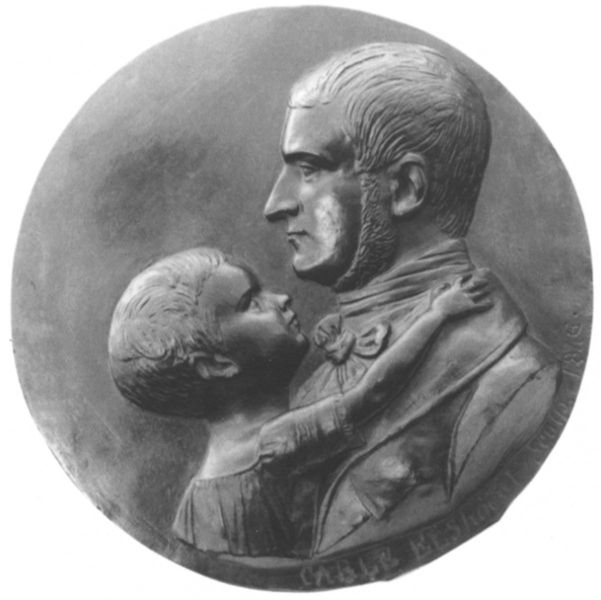
Titel: Vater und Sohn
Künstler: Carle Elschoecht
Schlagwörter: hand, mann, nase, ohr, profil, schleife, anzug, bart, hemd, arm, halten, tragen, portrait, porträt, kind, tochter, vater, kreis, rund, relief, schrift, umarmung, französisch, krawatte, ernst, inschrift, metall, fliege, knabe, fuss, plakette, backenbart, kotletten, kleinkind, medallion, medaille, guss, sohn, prägnant, king, aufschauen, schweibe, aufschauend, 1876, cable